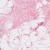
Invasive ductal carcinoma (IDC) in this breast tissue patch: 0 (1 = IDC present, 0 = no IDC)